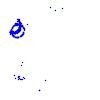
Particle: proton